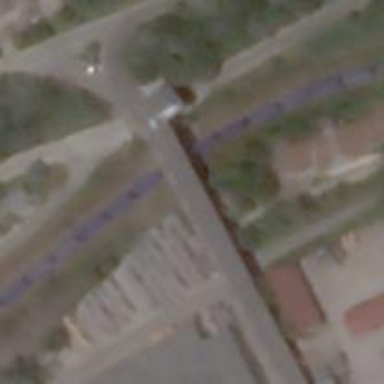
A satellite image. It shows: Service road that crosses over bridge.